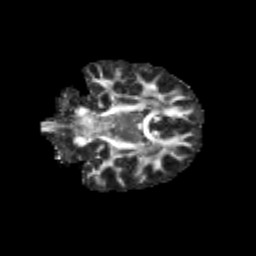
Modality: FA
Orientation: coronal
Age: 13
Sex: female
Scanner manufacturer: siemens
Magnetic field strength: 3 T
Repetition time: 3.8 s
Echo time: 0.07 s